Question: On my (Intel) x86 machine, I've noticed that if I 'printf' the results of 'gethostbyname' for 'localhost', I get '100007F', even though the <URL>. Based on the answers there, I've deduced the sequence of bytes will be the same no matter the endianness, so, for 'localhost', I'd have this in memory on both Intel and AMD chips:
'7F|00|00|01'
Thus, that memory with an Intel chip results in a 'reversed' result, while on an AMD CPU, I'd get 0x7F000001. Is that assumption correct? It seems like the only possible explanation, but I want to make sure.
This is the code I'm using:
'''
#define WIN32_LEAN_AND_MEAN
#include <winsock2.h>
#include <ws2tcpip.h>
#include <stdio.h>
// Need to link with Ws2_32.lib
#pragma comment(lib, "ws2_32.lib")
int main(int argc, char **argv)
{
//-----------------------------------------
// Declare and initialize variables
WSADATA wsaData;
int iResult;
DWORD dwError;
int i = 0;
struct hostent *remoteHost;
char *host_name;
struct in_addr addr;
char **pAlias;
// Initialize Winsock
iResult = WSAStartup(MAKEWORD(2, 2), &wsaData);
if (iResult != 0) {
printf("WSAStartup failed: %d
", iResult);
return 1;
}
host_name = "localhost";
// If the user input is an alpha name for the host, use gethostbyname()
// If not, get host by addr (assume IPv4)
if (isalpha(host_name[0])) { /* host address is a name */
printf("Calling gethostbyname with %s
", host_name);
remoteHost = gethostbyname(host_name);
}
else {
printf("Calling gethostbyaddr with %s
", host_name);
addr.s_addr = inet_addr(host_name);
if (addr.s_addr == INADDR_NONE) {
printf("The IPv4 address entered must be a legal address
");
return 1;
}
else
remoteHost = gethostbyaddr((char *)&addr, 4, AF_INET);
}
if (remoteHost == NULL) {
dwError = WSAGetLastError();
if (dwError != 0) {
if (dwError == WSAHOST_NOT_FOUND) {
printf("Host not found
");
return 1;
}
else if (dwError == WSANO_DATA) {
printf("No data record found
");
return 1;
}
else {
printf("Function failed with error: %ld
", dwError);
return 1;
}
}
}
else {
printf("Function returned:
");
printf(" Official name: %s
", remoteHost->h_name);
for (pAlias = remoteHost->h_aliases; *pAlias != 0; pAlias++) {
printf(" Alternate name #%d: %s
", ++i, *pAlias);
}
printf(" Address type: ");
switch (remoteHost->h_addrtype) {
case AF_INET:
printf("AF_INET
");
break;
case AF_INET6:
printf("AF_INET6
");
break;
case AF_NETBIOS:
printf("AF_NETBIOS
");
break;
default:
printf(" %d
", remoteHost->h_addrtype);
break;
}
printf(" Address length: %d
", remoteHost->h_length);
if (remoteHost->h_addrtype == AF_INET) {
while (remoteHost->h_addr_list[i] != 0) {
addr.s_addr = *(u_long *)remoteHost->h_addr_list[i++];
printf(" IPv4 Address #%d: %X %s
", i, addr.s_addr, inet_ntoa(addr));
}
}
else if (remoteHost->h_addrtype == AF_INET6)
printf(" Remotehost is an IPv6 address
");
}
getchar();
return 0;
}
'''
The output:

NOTE: I've had a friend run this on his AMD CPU, and surprisingly, apparently it's '100007F' for him as well. Is my previous assumption wrong, or is my friend drunk?
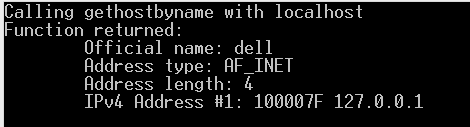
Answer: The addresses contained in the 'hostent' structure are in network byte order.
If you have code that suggests otherwise then you are misinterpreting that code and reaching the wrong conclusion.
In network byte order, on a little endian host, '127.0.0.1' is '0x0100007f'. To see how this works, remember that on a little endian host, the least significant byte is stored first. That's '0x7f'. So the bytes appear in this order in memory, '0x7f', '0x00', '0x00', '0x01'. And that therefore represents '127.0.0.1'.
Now, those same bytes on a big endian host would represent a different 32 bit value. On a big endian host, the first byte if the most significant, and so '0x7f', '0x00', '0x00', '0x01' would represent the value '0x7f000001'.